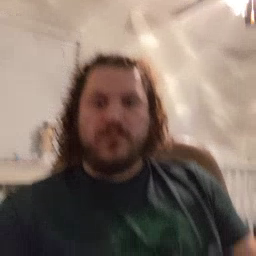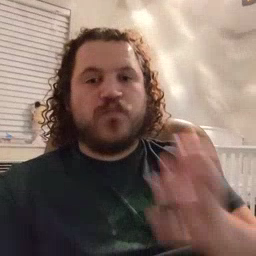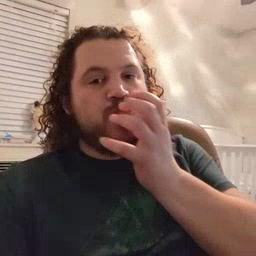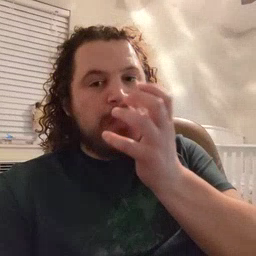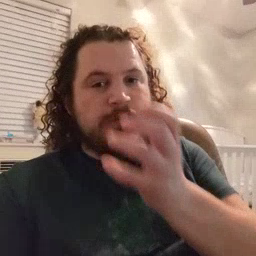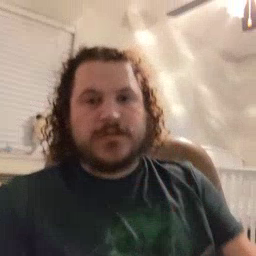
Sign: grass